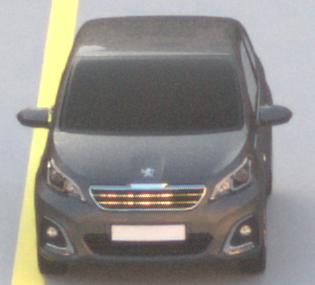
Make: Peugeot
Model: 108 1.0 VTi 68
Detailed model: 108
Model produced from: 2015/03
Model produced until: 2016/10
Doors: 3
Color: gray
Road condition: dry road
Daytime: sunrise or sunset
Contrast: low contrast